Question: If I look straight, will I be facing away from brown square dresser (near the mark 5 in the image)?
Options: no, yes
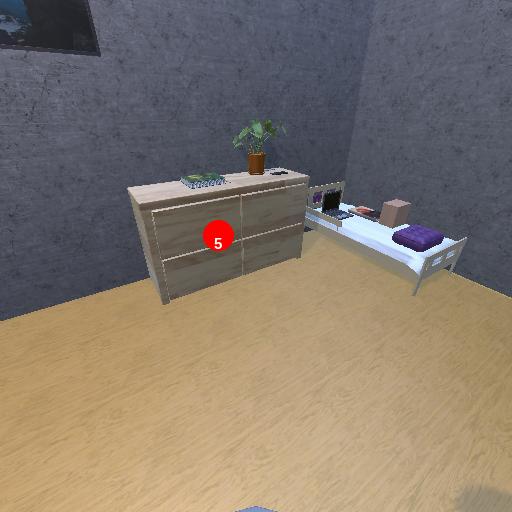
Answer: no